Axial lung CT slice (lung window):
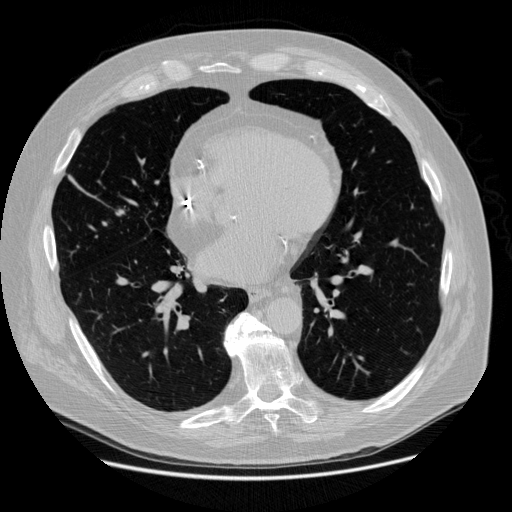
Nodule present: no